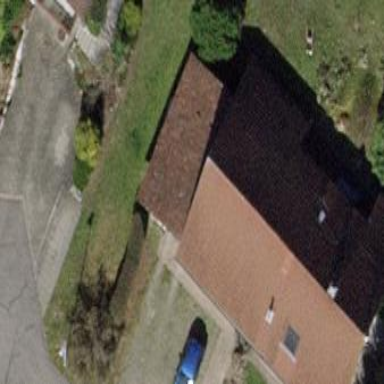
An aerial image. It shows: Garage.